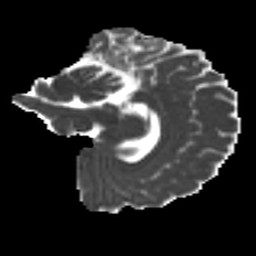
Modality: MD
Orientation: sagittal
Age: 23
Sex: female
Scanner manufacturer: ge
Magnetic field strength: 3 T
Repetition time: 7.8 s
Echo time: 0.0609 s